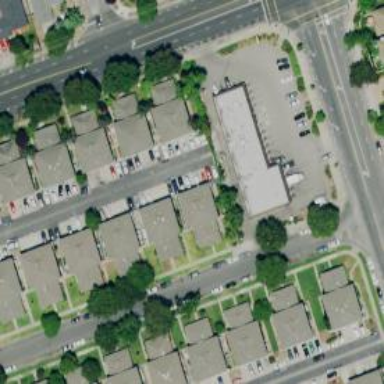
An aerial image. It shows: Convenience shop.